Aerial crown-view tile of a tropical tree (Barro Colorado Island, Panama), acquired 20241216:
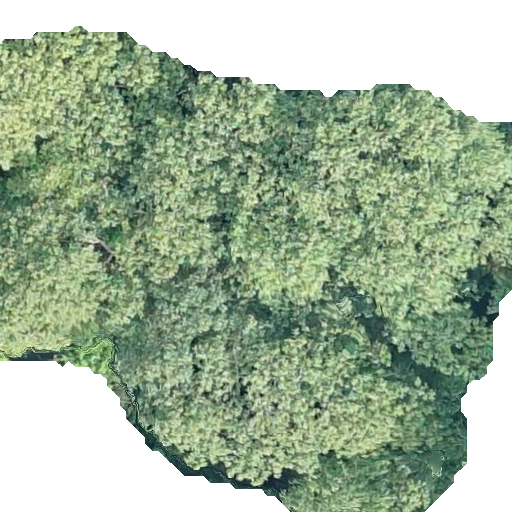
Species: Hieronyma alchorneoides
GBIF accepted scientific name: Hieronyma alchorneoides
Crown area: 334.812 m²